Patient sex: M
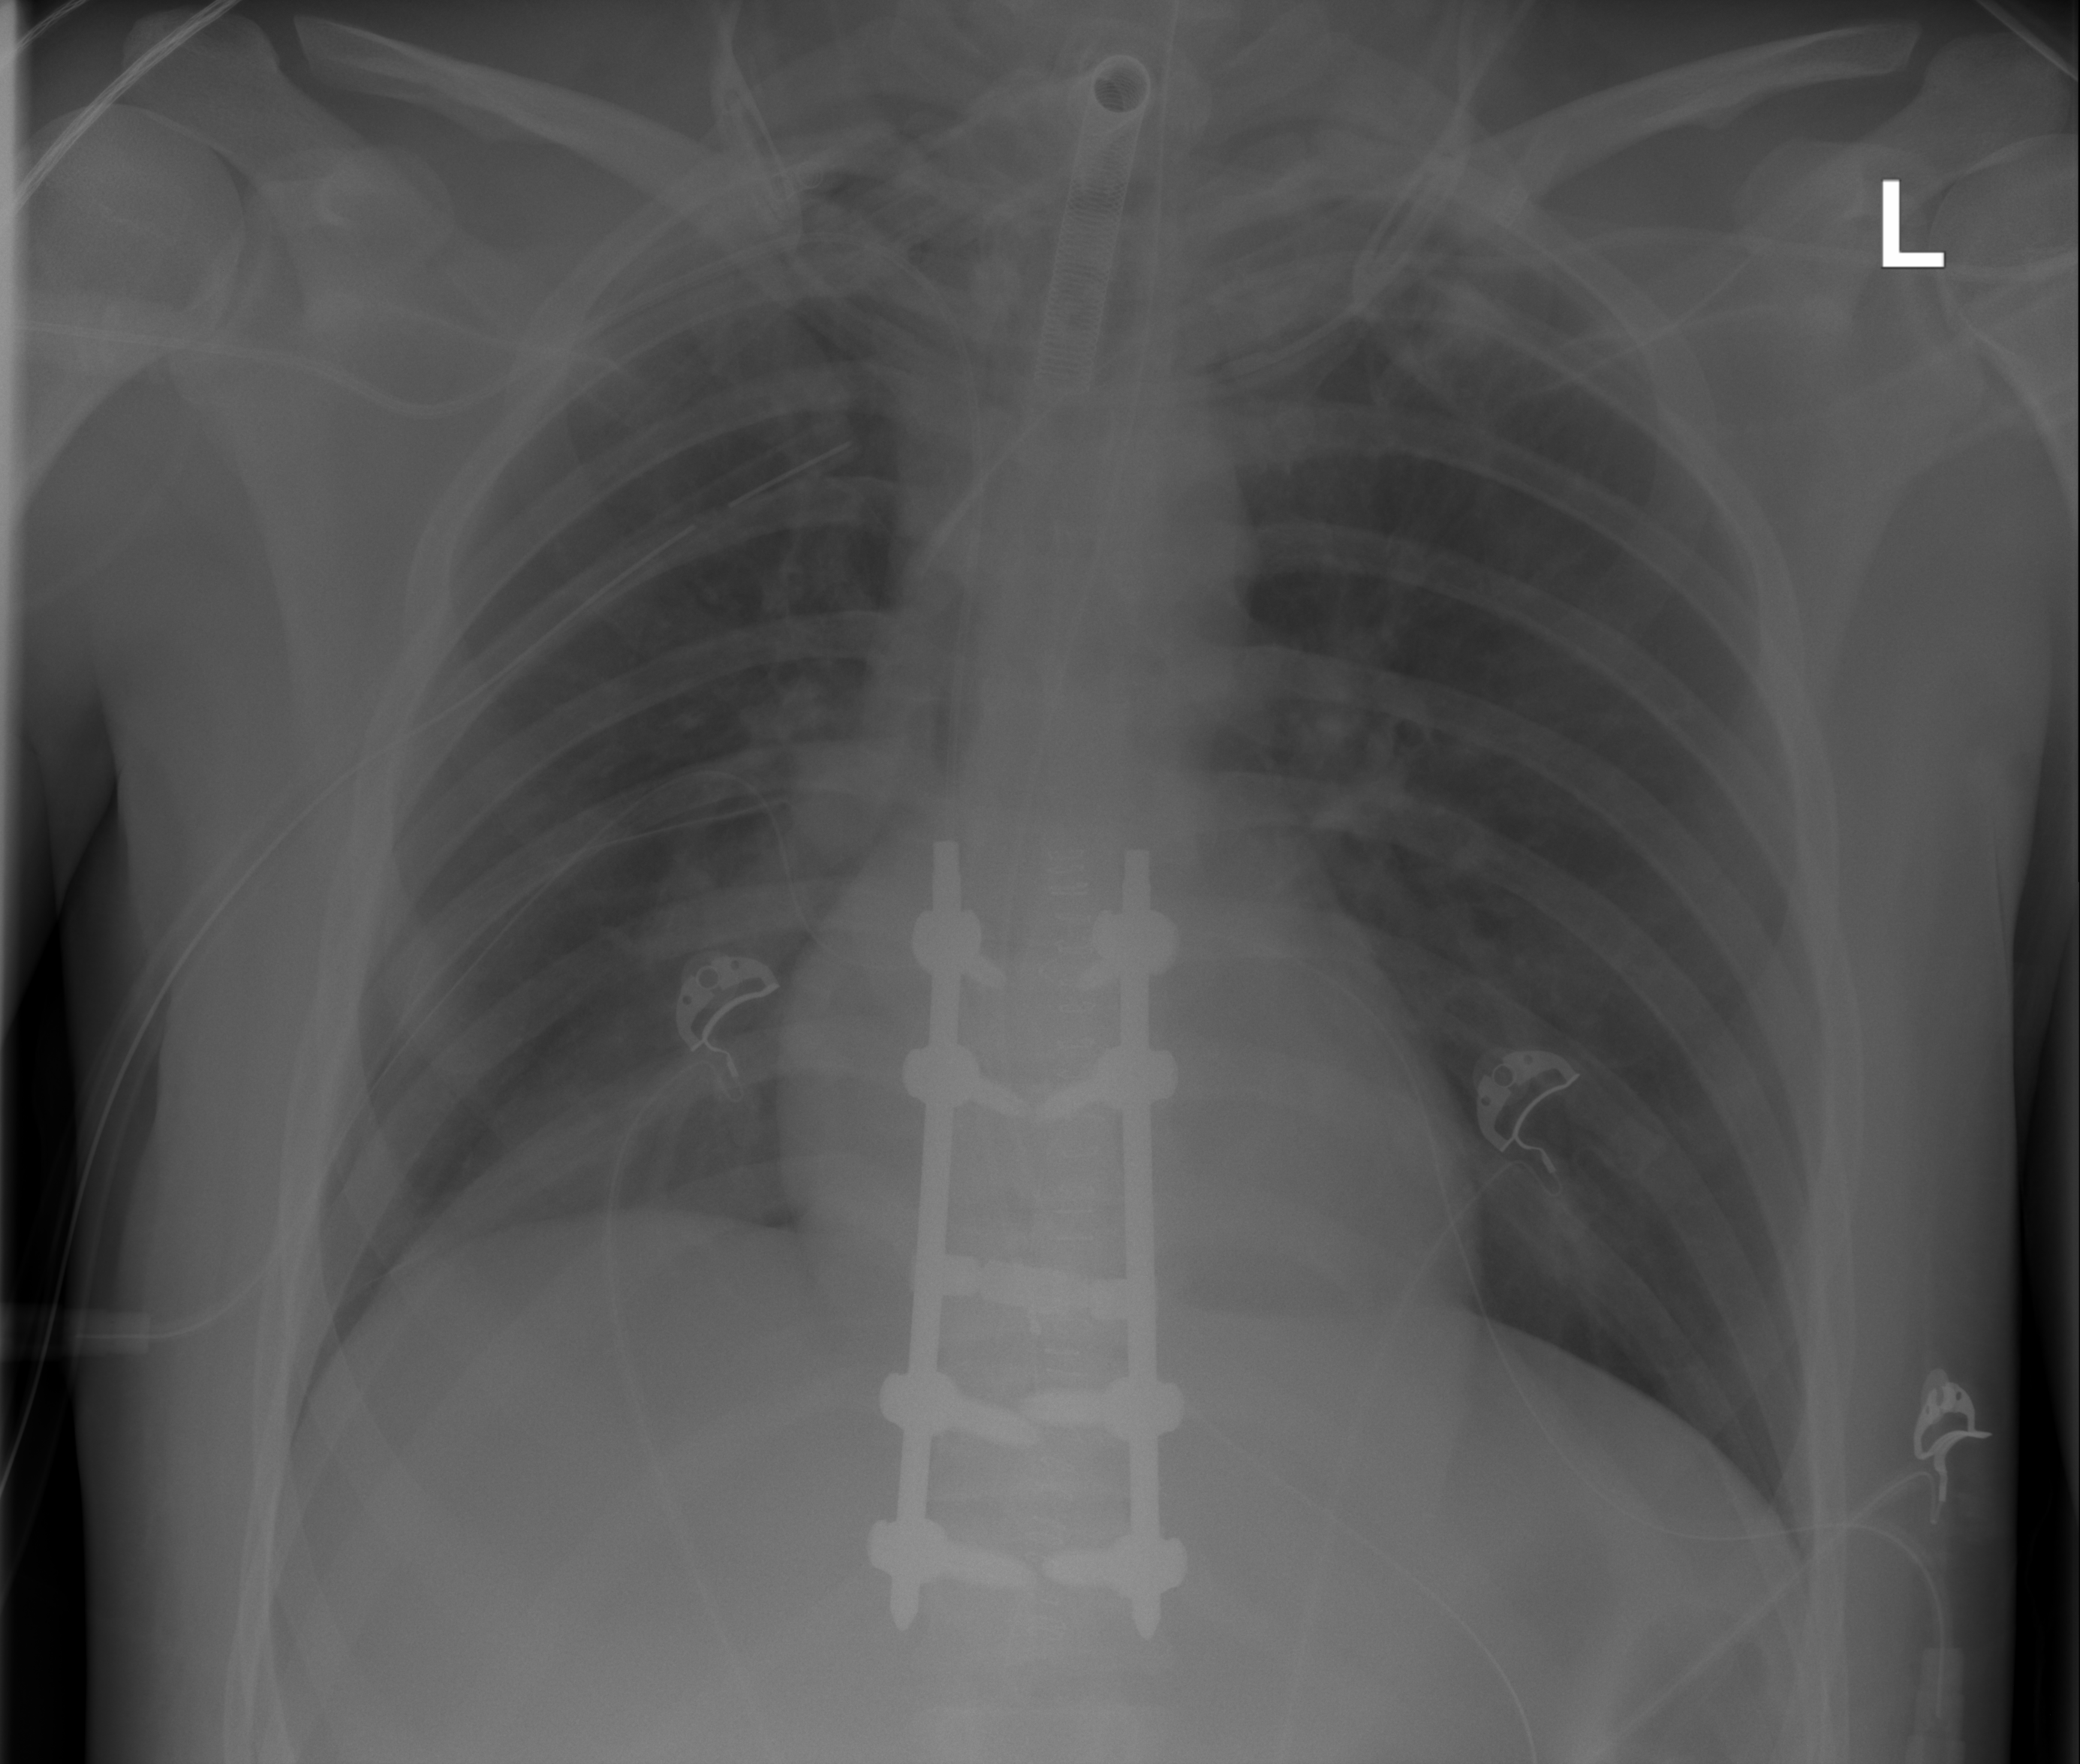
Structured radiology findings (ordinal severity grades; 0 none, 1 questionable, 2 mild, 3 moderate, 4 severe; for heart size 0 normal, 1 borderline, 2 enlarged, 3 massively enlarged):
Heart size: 0
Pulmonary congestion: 0
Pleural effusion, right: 0
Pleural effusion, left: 0
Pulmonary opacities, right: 0
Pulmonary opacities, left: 0
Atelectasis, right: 2
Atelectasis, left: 0